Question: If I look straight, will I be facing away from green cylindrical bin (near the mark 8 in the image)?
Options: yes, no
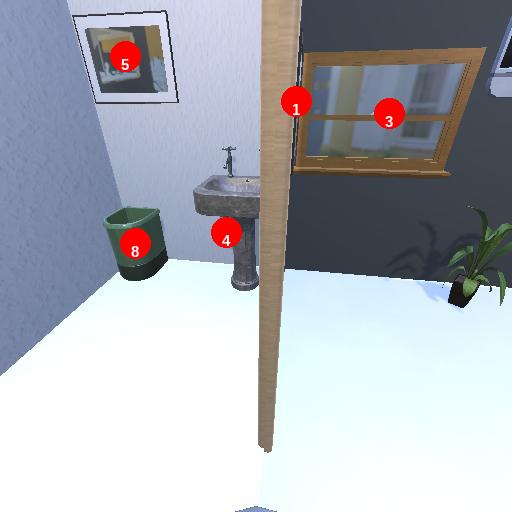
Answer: yes